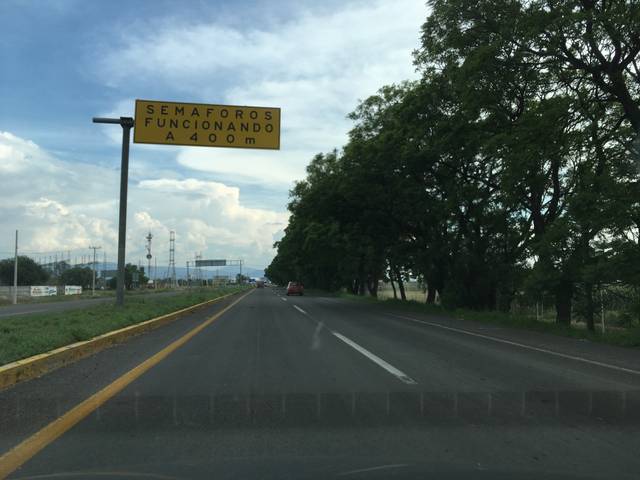
Region: Mexico
Coordinates: 20.578, -100.82